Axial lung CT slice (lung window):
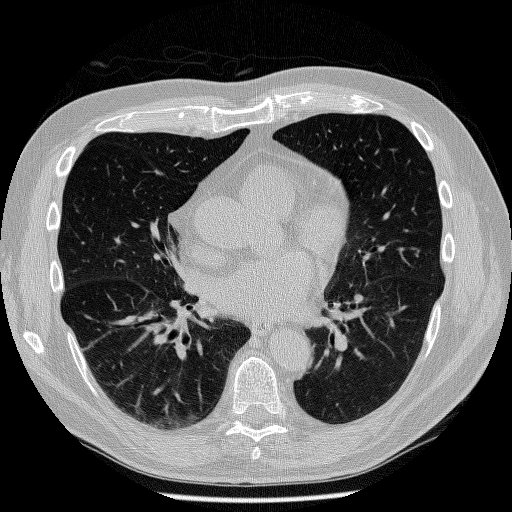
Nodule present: no